Field crop: tomato
Growth stage: 1
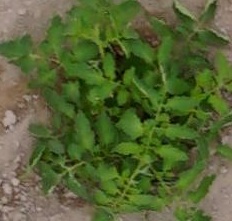
Species: tomato